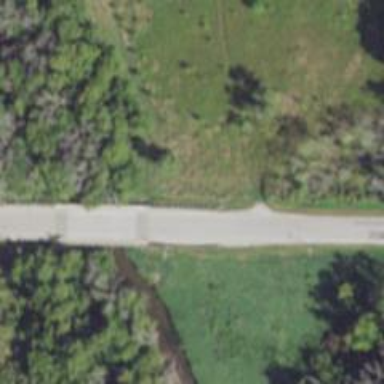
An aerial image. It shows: Tertiary road passing over bridge.